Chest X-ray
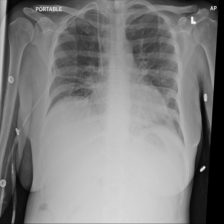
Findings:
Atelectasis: negative
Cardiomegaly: negative
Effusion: negative
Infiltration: positive
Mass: negative
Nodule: negative
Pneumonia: negative
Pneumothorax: negative
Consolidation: negative
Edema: negative
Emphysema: negative
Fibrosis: negative
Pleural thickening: negative
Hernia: negative